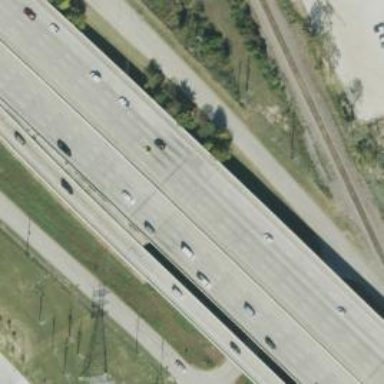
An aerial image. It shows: Motorway bridge.